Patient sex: F
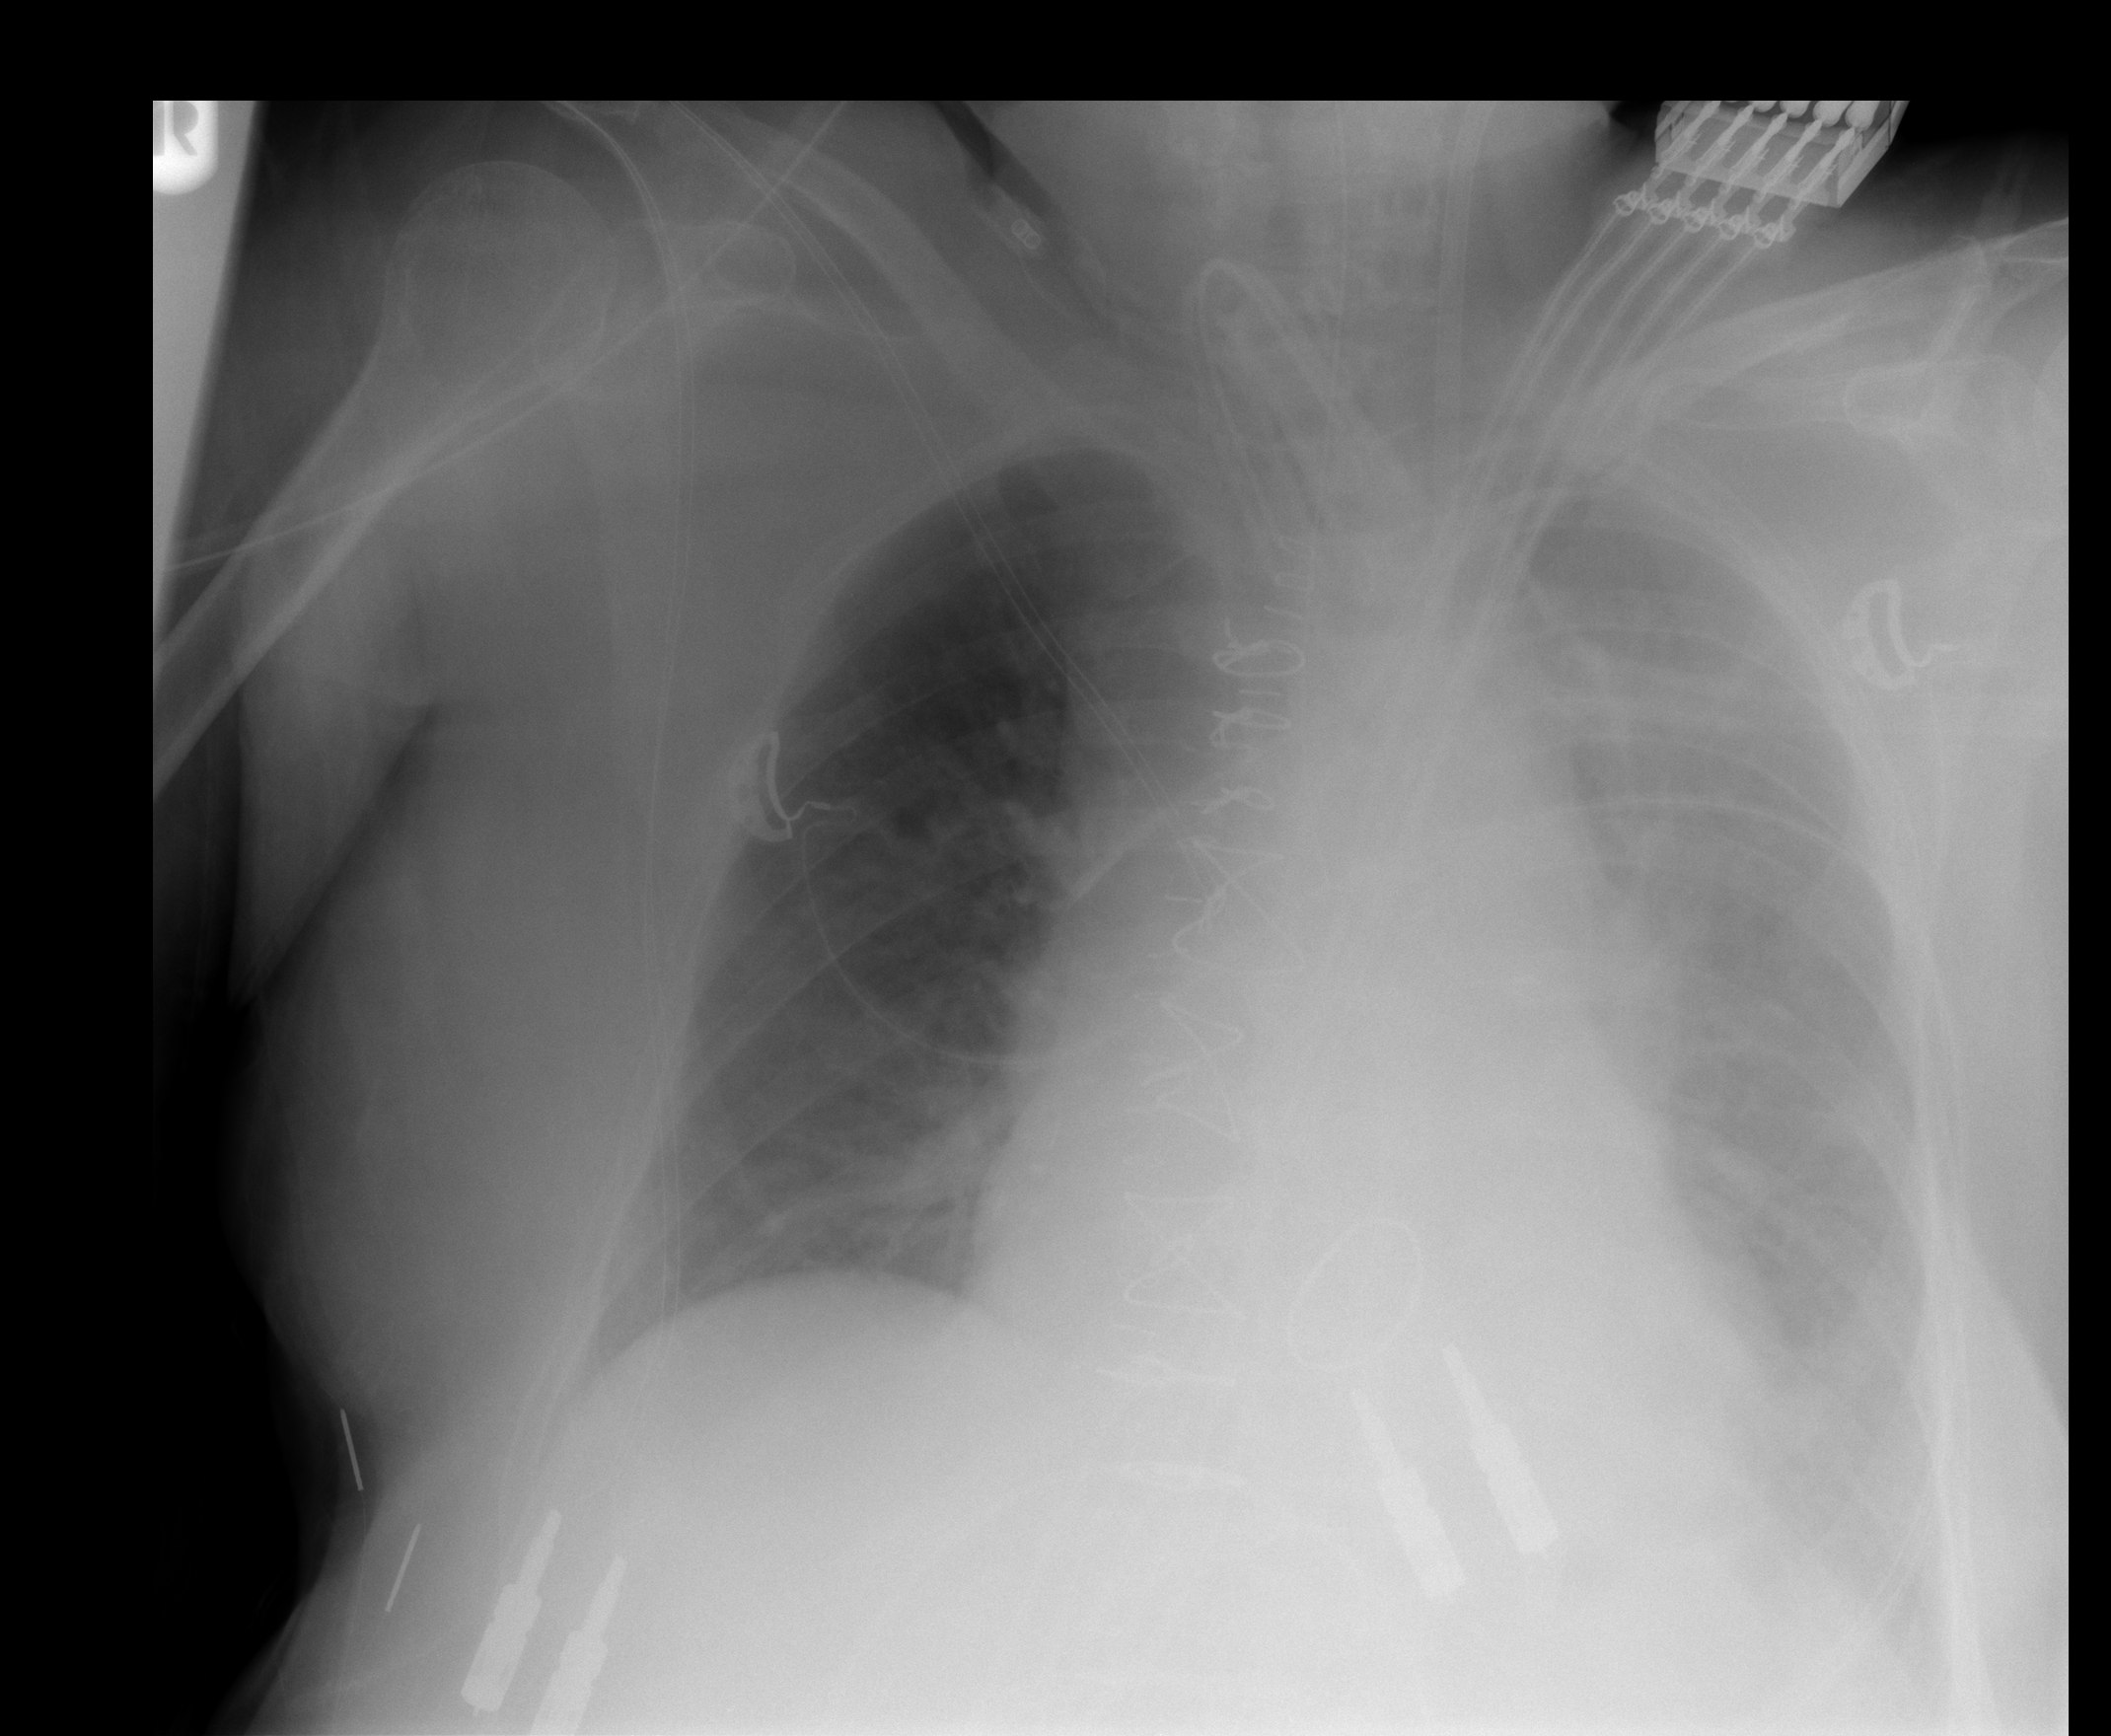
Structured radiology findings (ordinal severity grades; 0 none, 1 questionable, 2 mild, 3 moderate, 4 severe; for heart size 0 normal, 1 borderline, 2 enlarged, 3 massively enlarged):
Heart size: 1
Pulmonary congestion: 0
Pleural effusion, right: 0
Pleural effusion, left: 3
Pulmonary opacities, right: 0
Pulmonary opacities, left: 0
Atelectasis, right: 0
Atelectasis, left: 2